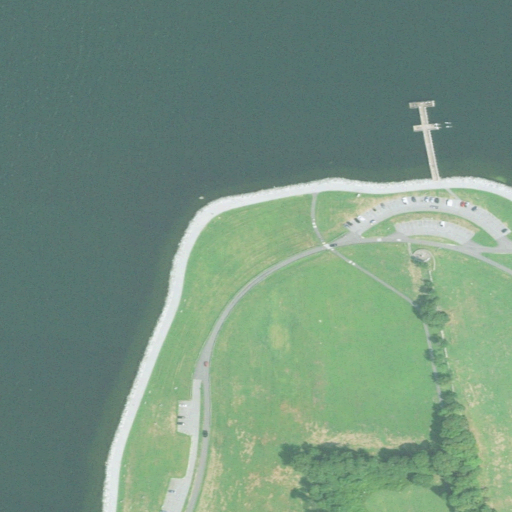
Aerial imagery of cape in Rhode Island named North Point containing open water, shrub, medium intensity development, low intensity development, high intensity development, deciduous forest, open development, grassland, evergreen forest, and barren land